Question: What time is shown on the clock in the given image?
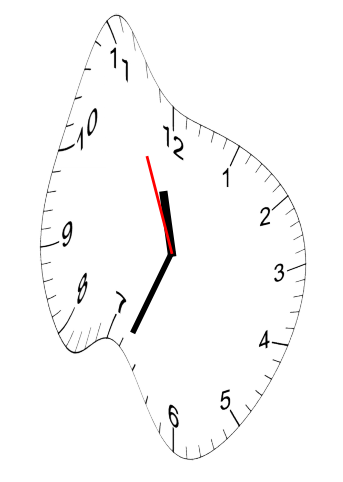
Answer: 11:33:56